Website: macys
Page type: billing-address
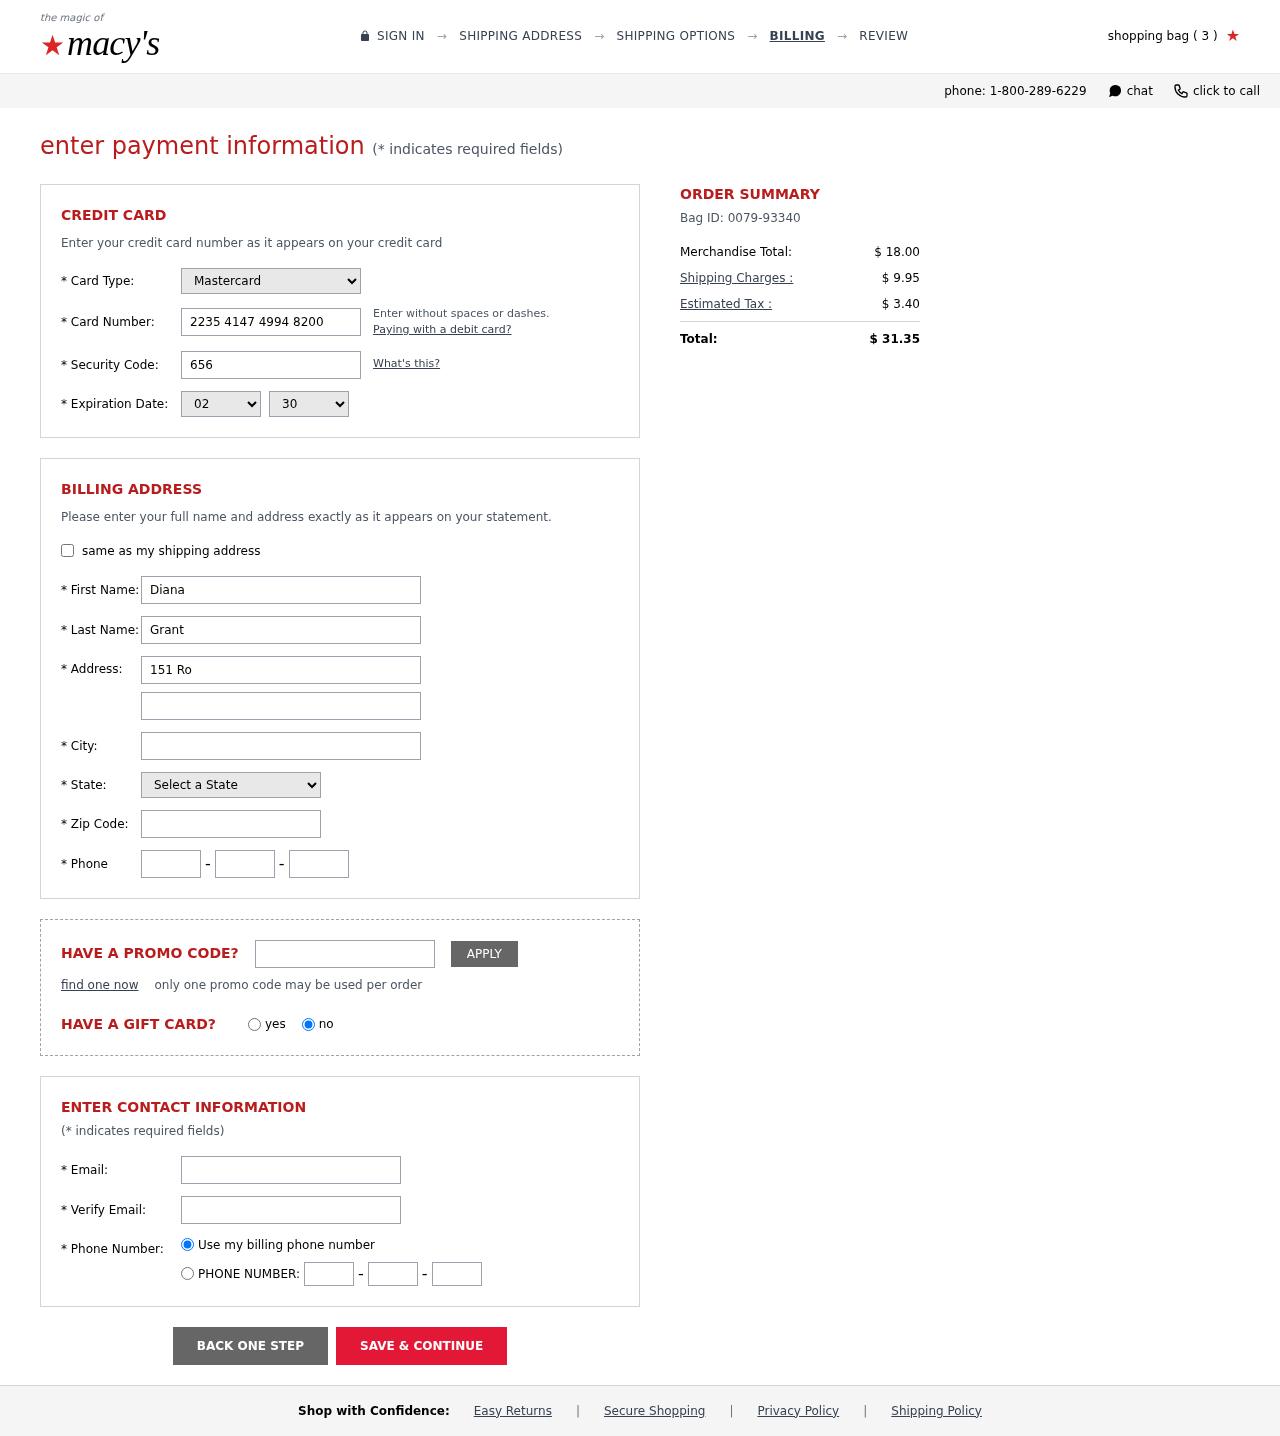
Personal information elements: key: PII_CARD_CVV
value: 656
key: PII_CARD_EXPIRY_MONTH
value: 02
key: PII_CARD_EXPIRY_YEAR
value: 30
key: PII_CARD_NUMBER
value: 2235 4147 4994 8200
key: PII_CARD_TYPE
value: Mastercard
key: PII_CITY
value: South Bradleyberg
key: PII_EMAIL
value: dgrant@gmail.com
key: PII_FIRSTNAME
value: Diana
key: PII_LASTNAME
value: Grant
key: PII_PHONE_AREA
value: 761
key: PII_PHONE_PREFIX
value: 700
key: PII_PHONE_SUFFIX
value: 4130
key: PII_POSTCODE
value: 01966
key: PII_STATE_ABBR
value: VT
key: PII_STREET
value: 151 Roy Motorway Suite 464
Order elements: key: ORDER_NUM_ITEMS
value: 3
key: ORDER_ID
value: Bag ID: 0079-93340
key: ORDER_SUBTOTAL
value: $ 18.00
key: ORDER_SHIPPING_COST
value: $ 9.95
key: ORDER_TAX
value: $ 3.40
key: ORDER_TOTAL
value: $ 31.35